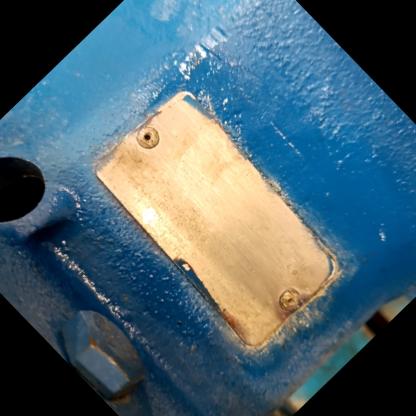
Klasa: tabliczka-znamionowa